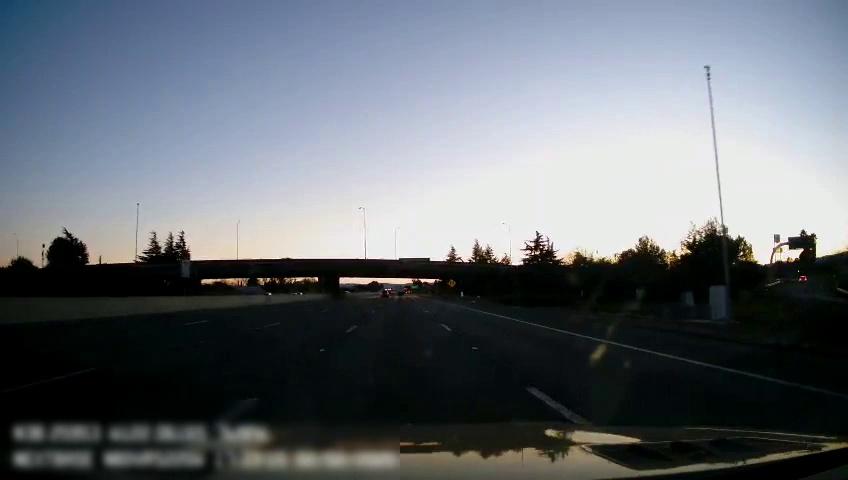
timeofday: Day
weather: Sunny
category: Drivable Space
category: Drivable Space
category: Lanes | Current Lane
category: Lanes | Alternate Lane
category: Lanes | Alternate Lane
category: Lanes | Current Lane
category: Lanes | Alternate Lane
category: Traffic | Signs